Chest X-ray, AP view. Patient: 50 years old, sex F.
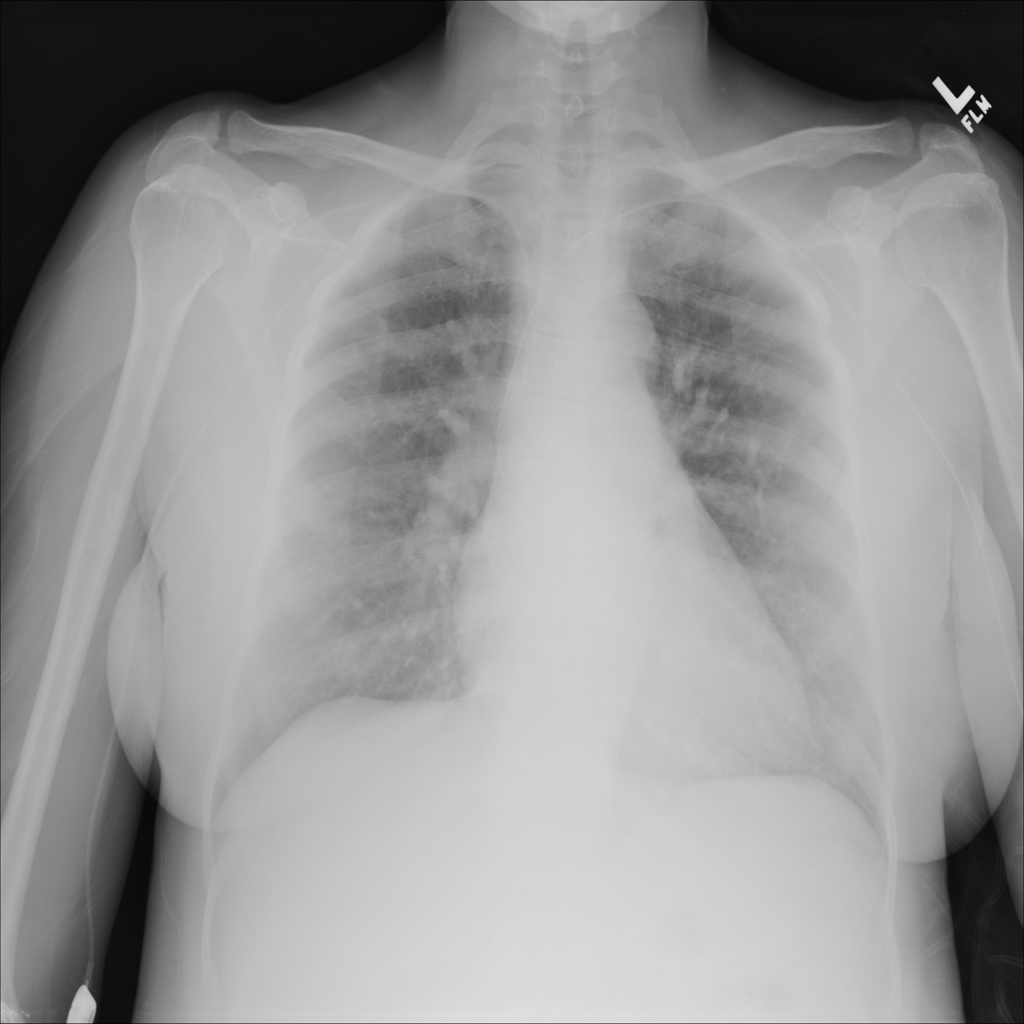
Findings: No Finding